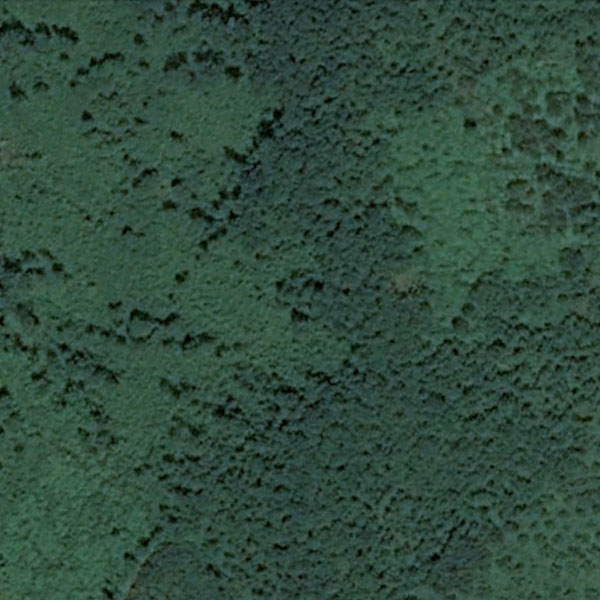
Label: Forest